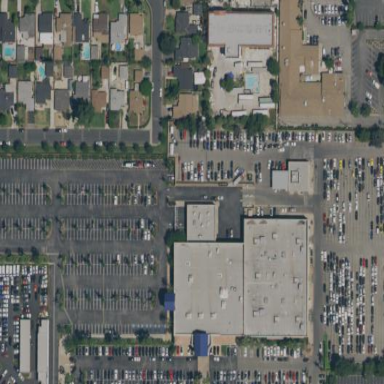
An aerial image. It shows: Commercial building housing car shop.